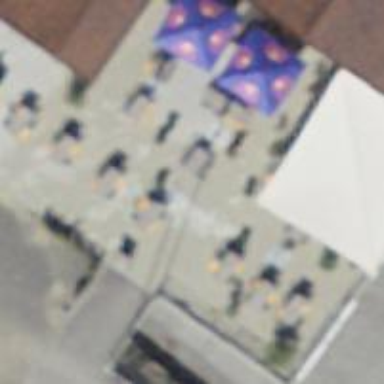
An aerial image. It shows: Hotel with restaurant.